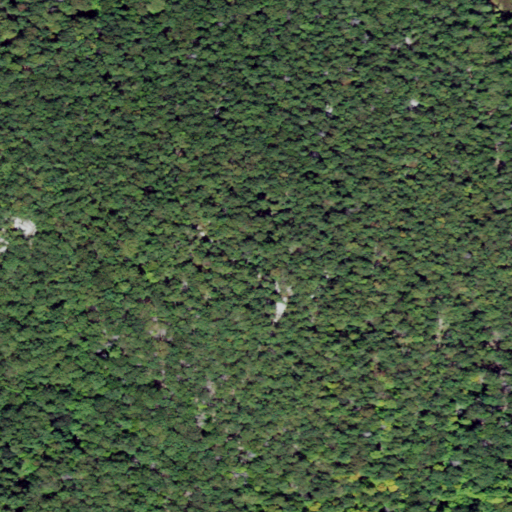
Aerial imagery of mountain in New Jersey named Wawayanda Mountain containing deciduous forest and woody wetlands